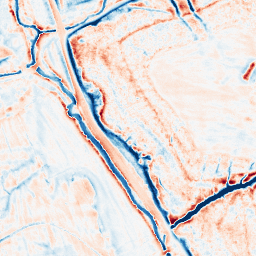
Category: edge_preserving
Decomposition family: guided
Decomposition parameters: radius: 4
eps: 1
Upsampling method: bicubic_3x
Upsampling parameters: scale: 3
Upsampling scale: 3